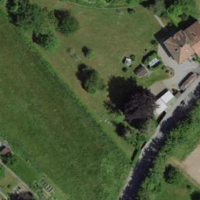
EUNIS habitat code: 52
Species observed at this site:
Anacamptis pyramidalis